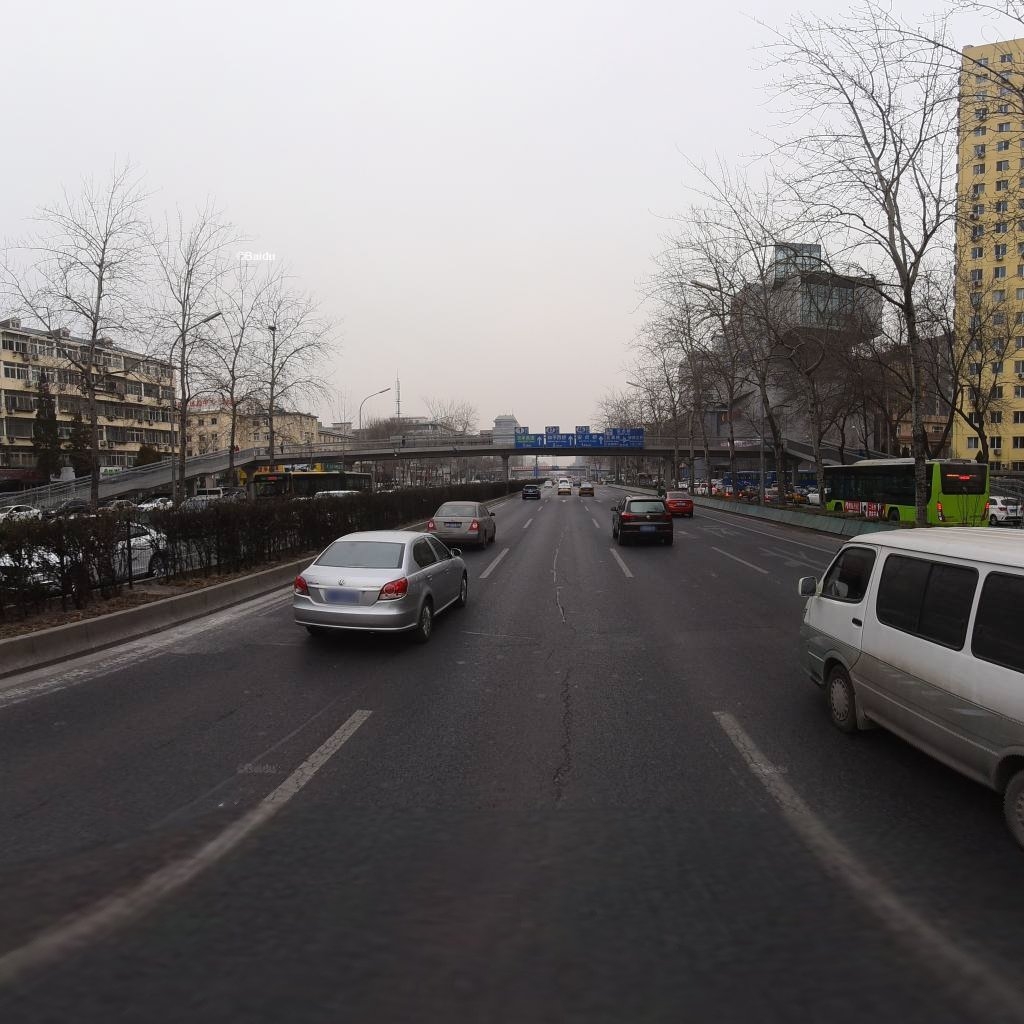
Region: Xicheng
Road damage annotations: longitudinal patch, transverse patch, longitudinal patch, longitudinal crack